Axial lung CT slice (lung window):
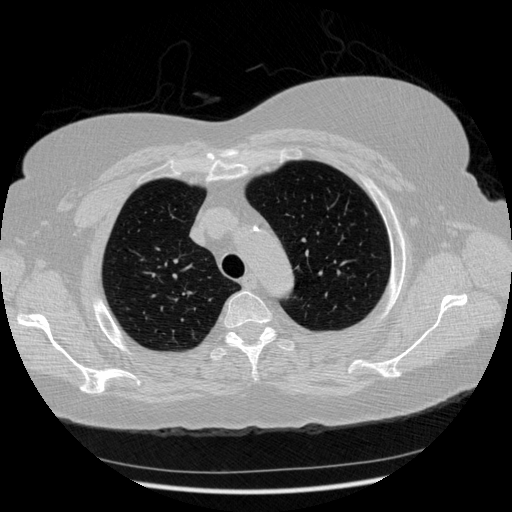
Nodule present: no